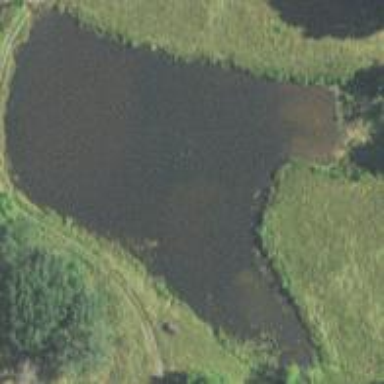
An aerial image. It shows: Pond with natural water.